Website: home-depot
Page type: payment
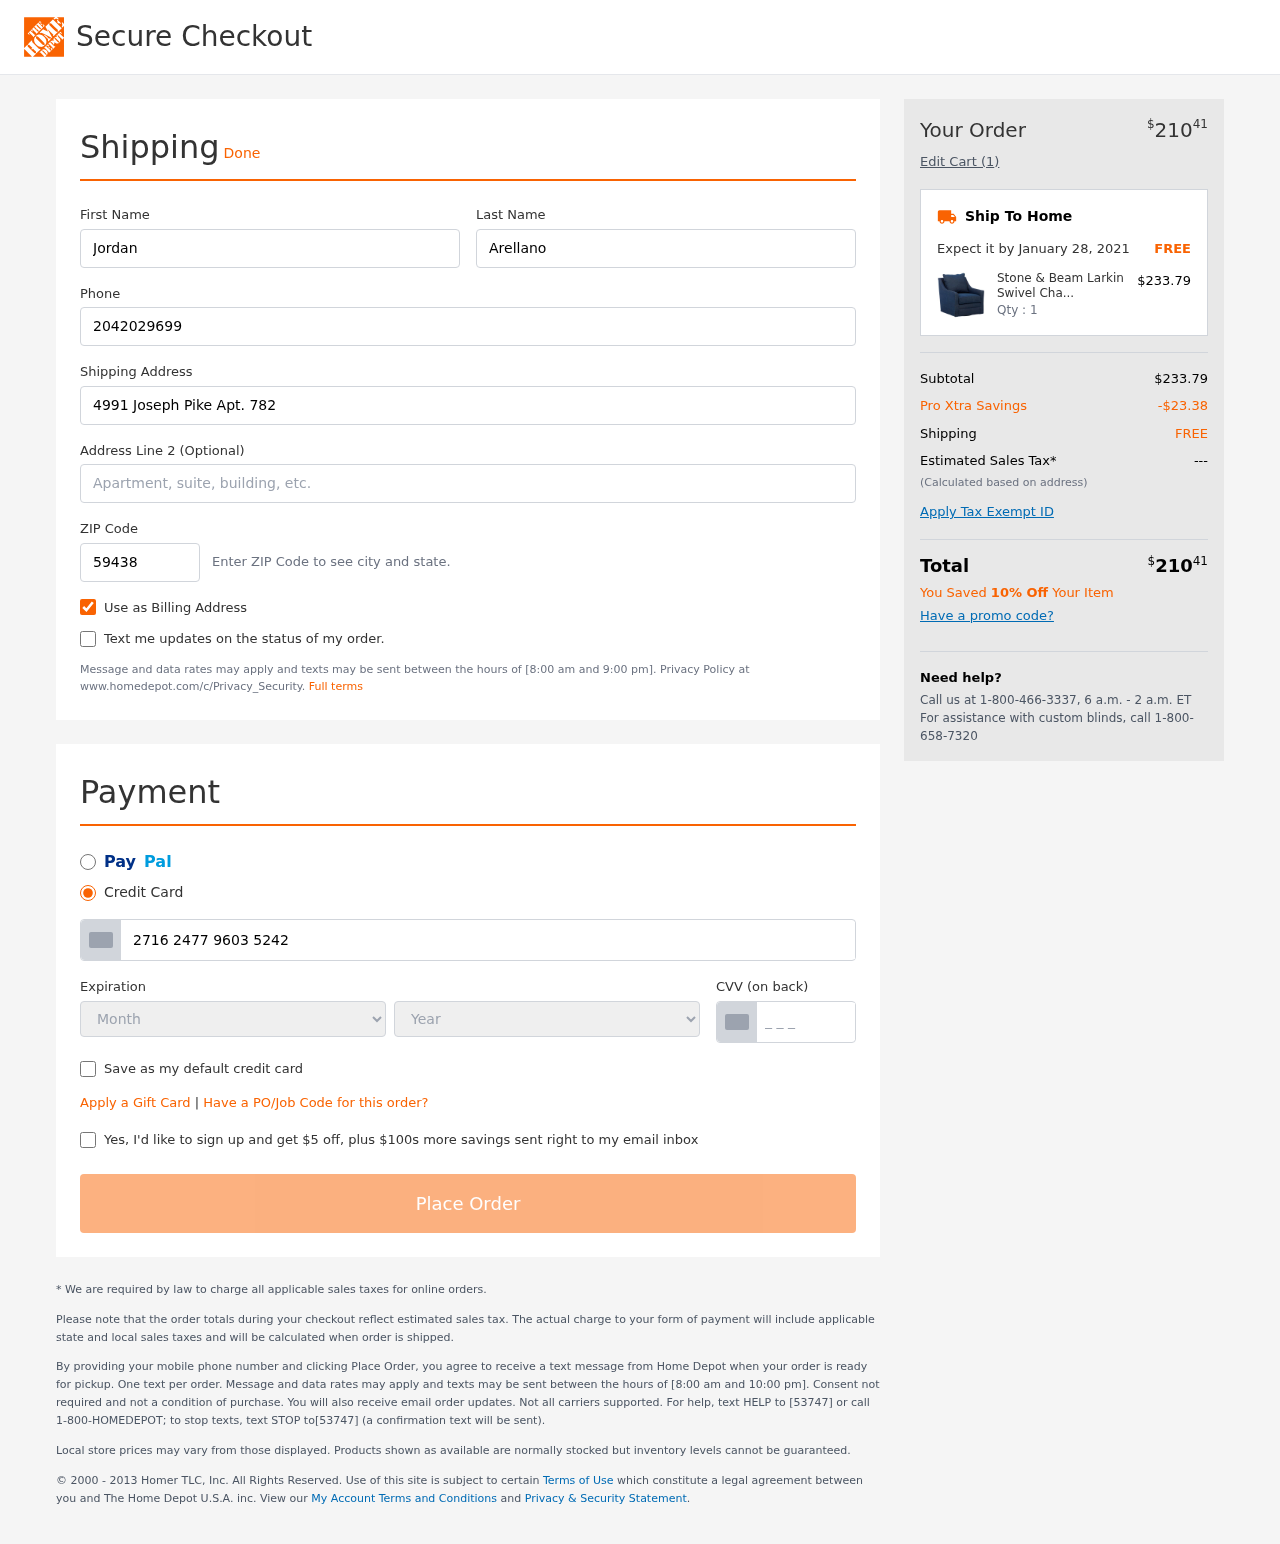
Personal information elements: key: PII_CARD_CVV
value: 663
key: PII_CARD_EXPIRY_MONTH
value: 07
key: PII_CARD_EXPIRY_YEAR
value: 30
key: PII_CARD_NUMBER
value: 2716 2477 9603 5242
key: PII_FIRSTNAME
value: Jordan
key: PII_LASTNAME
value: Arellano
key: PII_PHONE
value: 2042029699
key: PII_POSTCODE
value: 59438
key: PII_STREET
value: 4991 Joseph Pike Apt. 782
Product elements: key: PRODUCT1_NAME
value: Stone & Beam Larkin Swivel Chair
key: PRODUCT1_PRICE
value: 233.79
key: PRODUCT1_QUANTITY
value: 1
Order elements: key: ORDER_TOTAL
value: $21041
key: ORDER_NUM_ITEMS
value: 1
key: ORDER_DELIVERY_DATE
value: January 28, 2021
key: ORDER_SUBTOTAL
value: $233.79
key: ORDER_DISCOUNT
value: -$23.38
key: ORDER_SHIPPING_COST
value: FREE